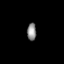
Tissue: prostate
Cell type: Myeloid cells
Senescence score: 0.2993
Nuclear area (px): 158
Mean DAPI intensity: 137.671